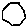
Label: hexagon